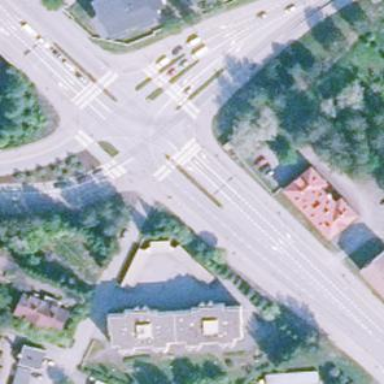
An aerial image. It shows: Zebra crossing on the road.